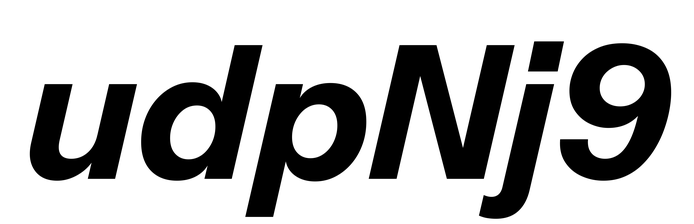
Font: InstrumentSans-Italic_Bold_Italic